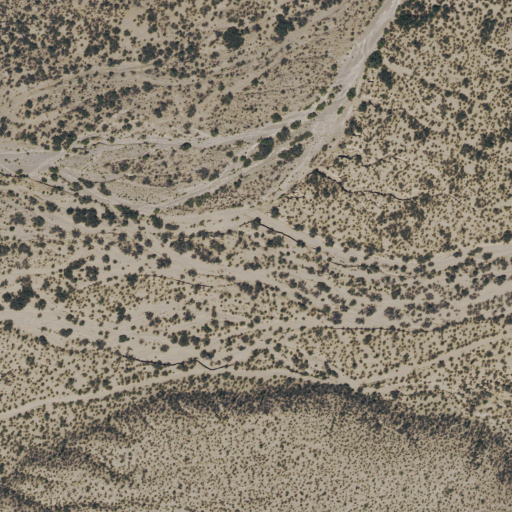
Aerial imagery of valley in Texas named Bueyes Arroyo containing only shrub